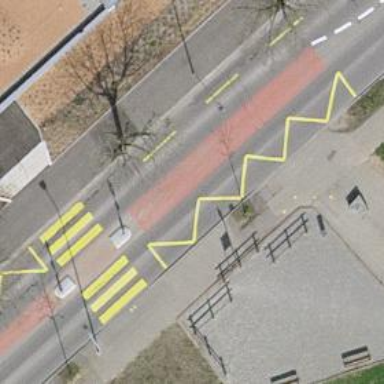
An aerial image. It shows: Zebra crossing with pedestrian island.